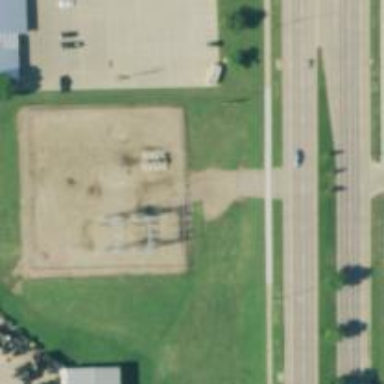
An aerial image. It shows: Power substation enclosed by fence.